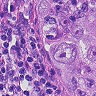
Metastatic tissue present: yes